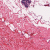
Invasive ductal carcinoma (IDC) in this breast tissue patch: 0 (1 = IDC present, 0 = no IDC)